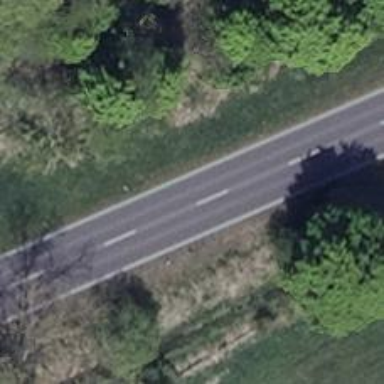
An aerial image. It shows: Secondary road with asphalt surface.